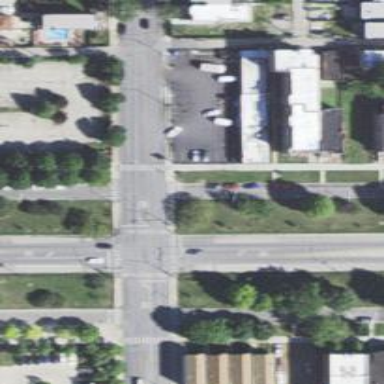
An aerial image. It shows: Footway located on traffic island.